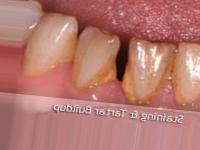
Condition: Tooth Discoloration